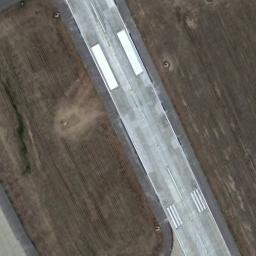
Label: runway